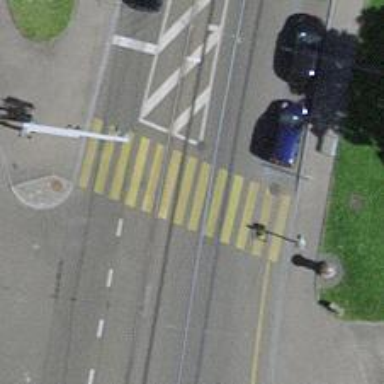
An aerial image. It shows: Road with traffic signals at the crossing.